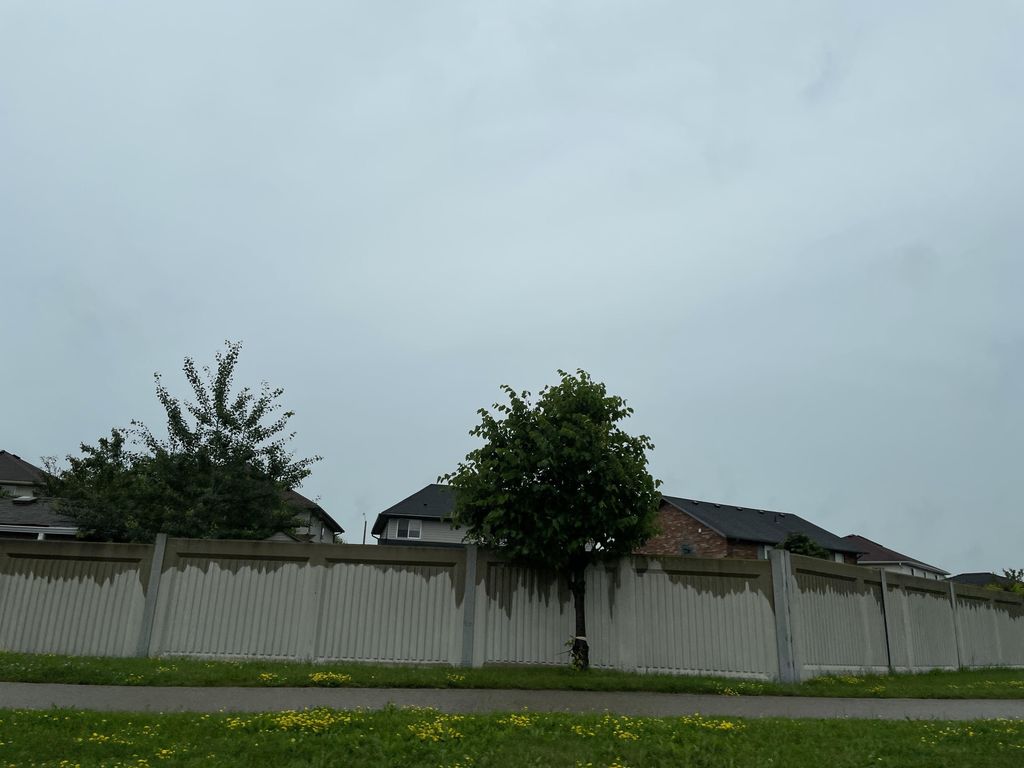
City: kitchener-waterloo